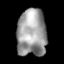
Tissue: lung
Cell type: Others
Senescence score: 0.1894
Nuclear area (px): 1363
Mean DAPI intensity: 156.53